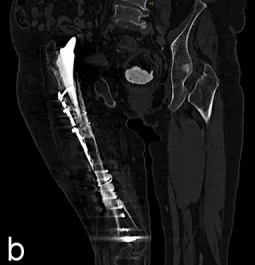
Acetabular cap in the rectum.
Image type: radiology (ct)